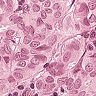
Metastatic tissue present: yes